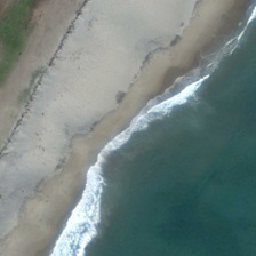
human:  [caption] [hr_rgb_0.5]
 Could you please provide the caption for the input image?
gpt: it is blue-green sea white spray, green grassland and brown sandy beach .

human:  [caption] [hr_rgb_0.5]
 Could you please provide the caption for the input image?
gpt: The gray beach is close to the blue sea and white spray.

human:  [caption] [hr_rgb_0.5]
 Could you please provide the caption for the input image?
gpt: This is the coast.

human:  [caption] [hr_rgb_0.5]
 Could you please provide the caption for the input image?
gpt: The grayish yellow beach is close to the blue sea and the white waves.

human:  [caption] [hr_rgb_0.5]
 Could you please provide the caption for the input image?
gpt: This is the coastline.